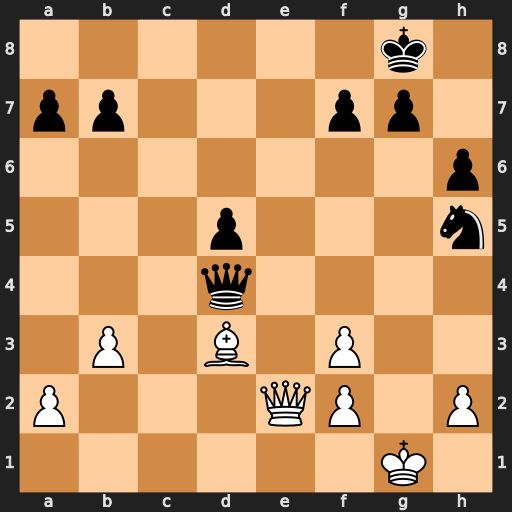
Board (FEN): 6k1/pp3pp1/7p/3p3n/3q4/1P1B1P2/P3QP1P/6K1
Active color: w
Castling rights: -
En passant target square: -
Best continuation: Qe8#